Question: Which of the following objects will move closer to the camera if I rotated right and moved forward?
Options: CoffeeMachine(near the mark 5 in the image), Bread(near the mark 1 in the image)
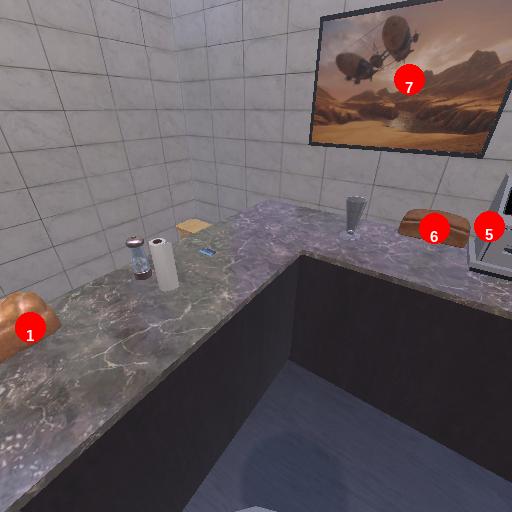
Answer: CoffeeMachine(near the mark 5 in the image)